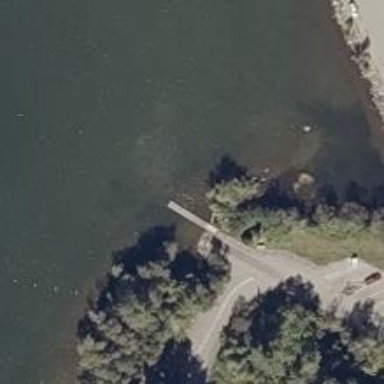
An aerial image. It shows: Slipway made of asphalt for leisure land activities.